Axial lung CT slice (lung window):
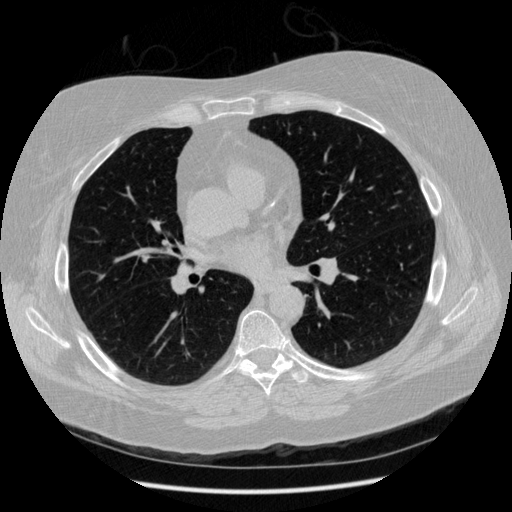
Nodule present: no